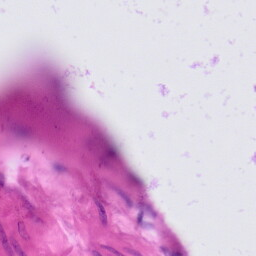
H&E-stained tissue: Prostate